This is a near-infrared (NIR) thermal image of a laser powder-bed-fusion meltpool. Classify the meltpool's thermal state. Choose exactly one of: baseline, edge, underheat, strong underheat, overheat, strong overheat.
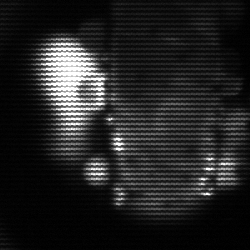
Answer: strong underheat